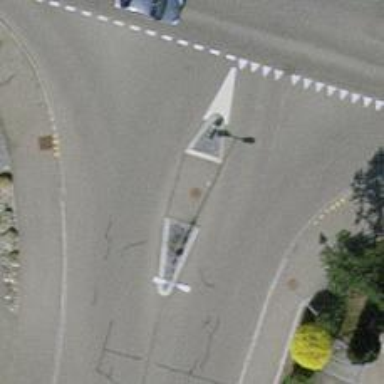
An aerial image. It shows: Unmarked crossing with pedestrian island.